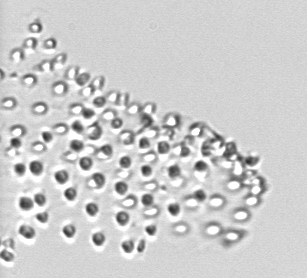
Label: Parvicorbicula_socialis